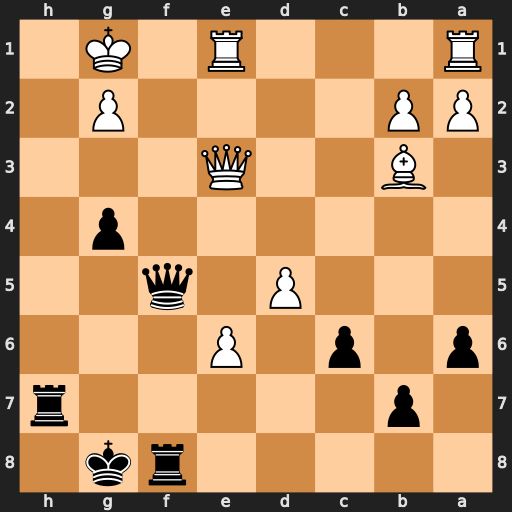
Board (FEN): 5rk1/1p5r/p1p1P3/3P1q2/6p1/1B2Q3/PP4P1/R3R1K1
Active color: b
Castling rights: -
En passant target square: -
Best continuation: Qh5 Qh3 gxh3